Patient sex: M
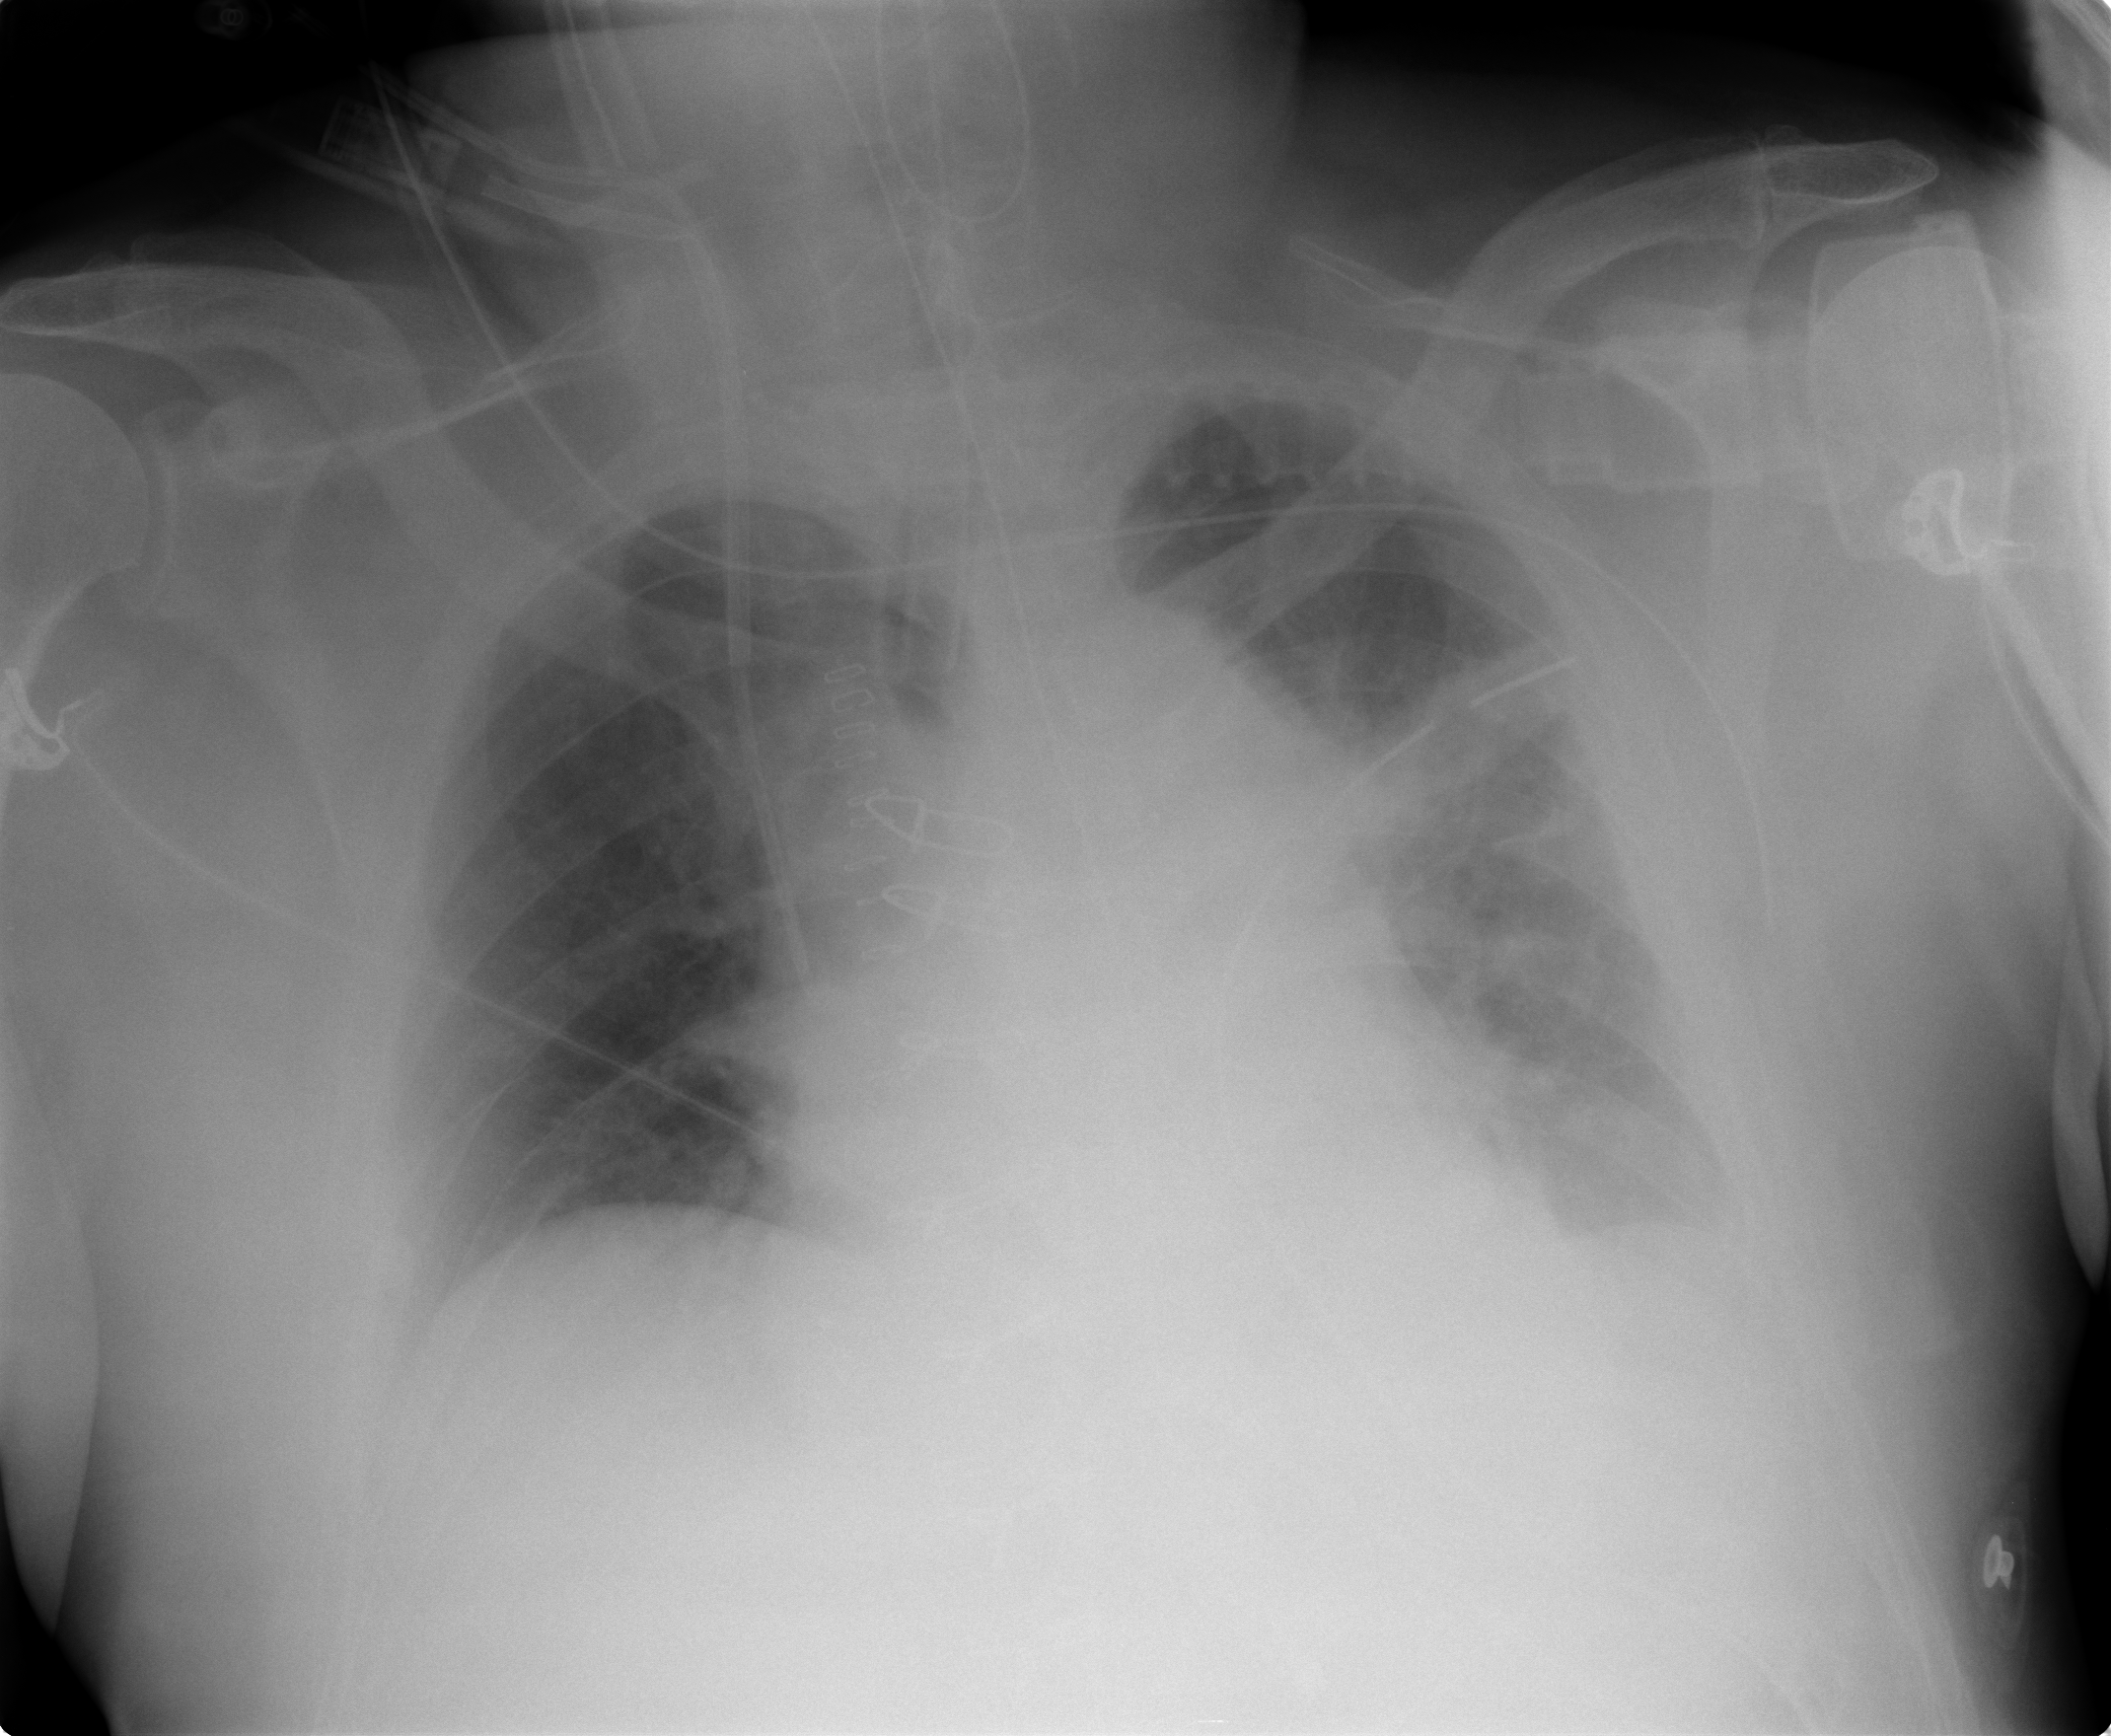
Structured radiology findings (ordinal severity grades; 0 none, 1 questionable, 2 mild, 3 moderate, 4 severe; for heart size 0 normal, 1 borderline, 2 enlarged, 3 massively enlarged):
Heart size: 2
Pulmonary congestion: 2
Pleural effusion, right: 0
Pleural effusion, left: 2
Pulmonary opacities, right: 0
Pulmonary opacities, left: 2
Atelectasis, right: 0
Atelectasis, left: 2